Interaction volume radius: 5 \u00c5
Interaction volume height: 20 \u00c5
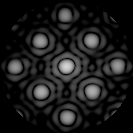
Disorder parameter: 0.0743